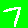
Digit: 7